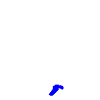
Particle: electron